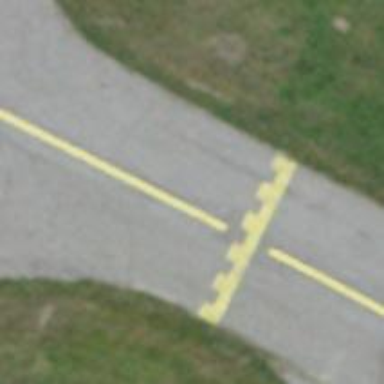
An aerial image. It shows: Image of taxiway at airport.